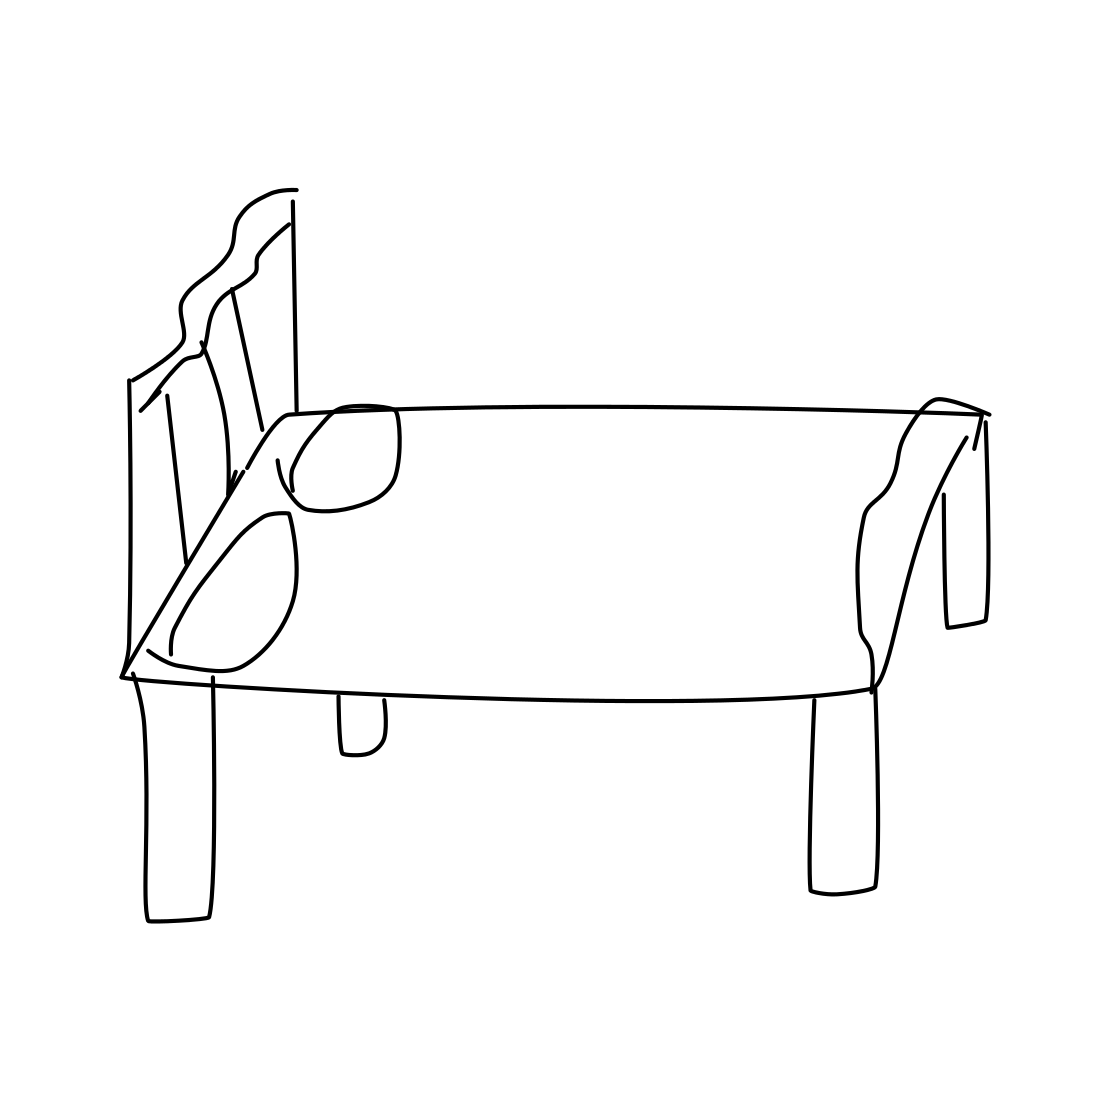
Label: bed